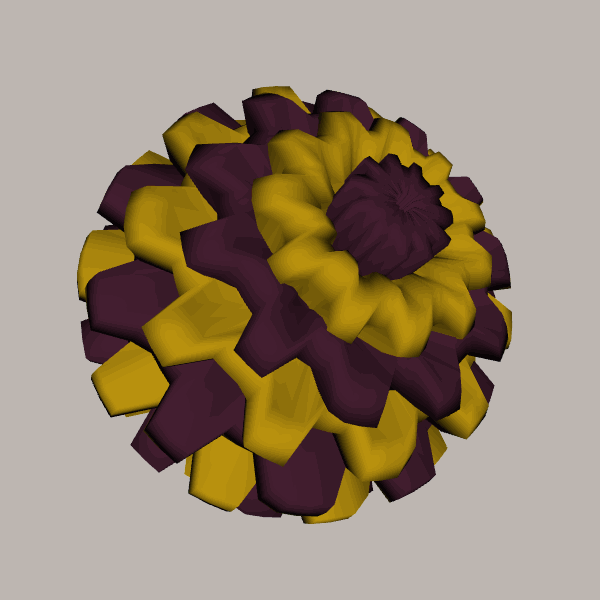
Background: light